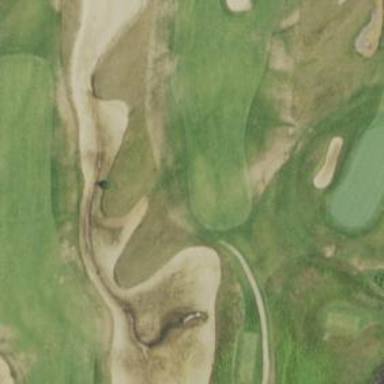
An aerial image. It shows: Rough area on the golf course covered with grassland.